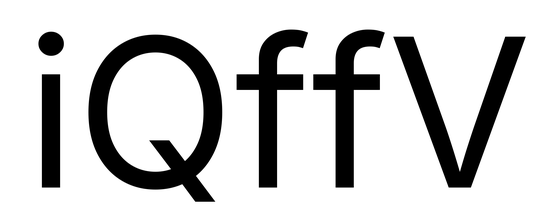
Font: Inter_Regular